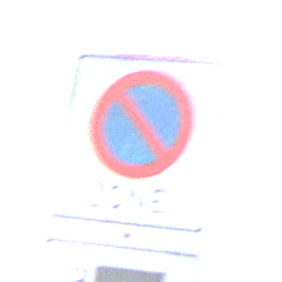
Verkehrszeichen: BeginnEingeschraenktesHalteverbotZone
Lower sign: MehrspurigeFahrzeuge2
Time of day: SunriseSunset
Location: Outdoor (Nature)
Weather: PartlyCloudy
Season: NotSpecified
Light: Natural